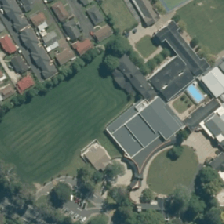
Land cover: urban_parkland